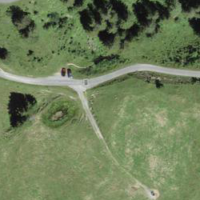
EUNIS habitat code: 23
Species observed at this site:
Pimpinella major